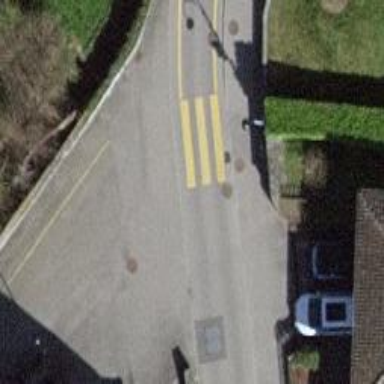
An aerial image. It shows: Marked crossing with zebra markings on the road.